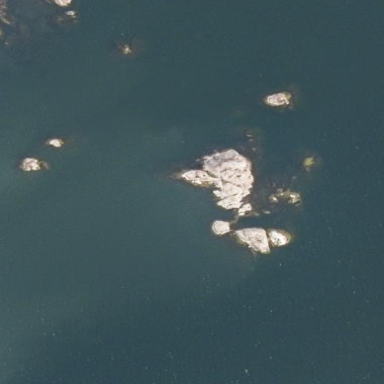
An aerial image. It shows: Islet along the natural coastline.